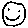
Label: smiley face